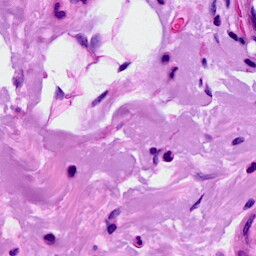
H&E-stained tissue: Breast